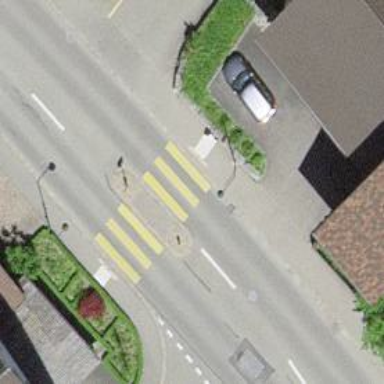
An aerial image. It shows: Uncontrolled zebra crossing with island. The crossing is marked with zebra stripes.